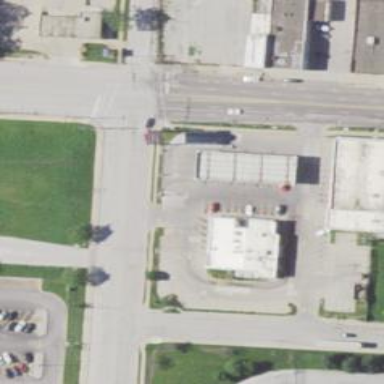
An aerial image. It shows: Convenience shop.